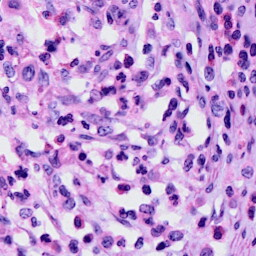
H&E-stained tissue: Cervix